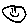
Label: smiley face